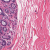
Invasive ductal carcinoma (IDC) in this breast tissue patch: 0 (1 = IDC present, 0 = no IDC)